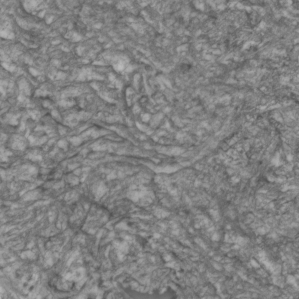
Label: non_frost